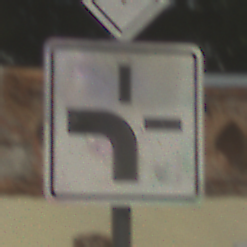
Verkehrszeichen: VerlaufVorfahrtsstrasse1
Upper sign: Vorfahrtsstrasse
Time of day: Midday
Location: Outdoor (Suburban)
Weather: PartlyCloudy
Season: NotSpecified
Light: Natural